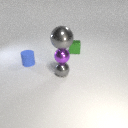
small green metal cube behind small gray metal sphere